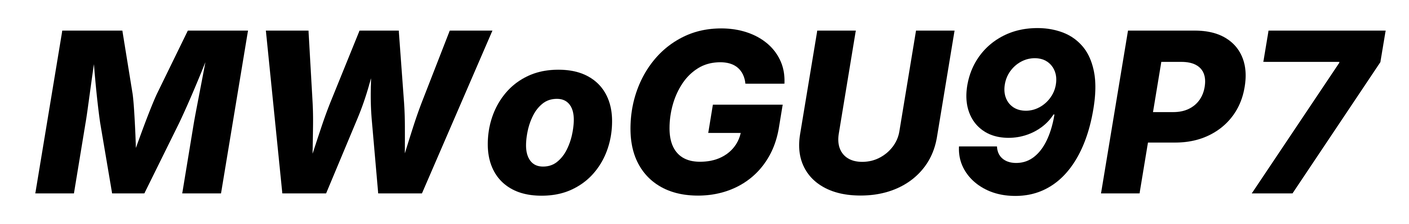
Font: Inter-Italic_ExtraBold_Italic